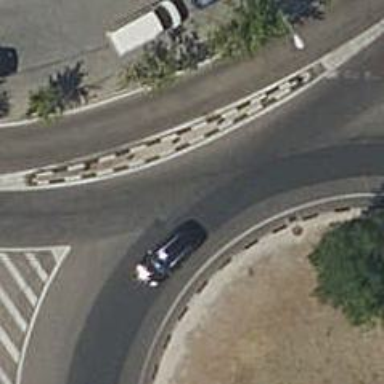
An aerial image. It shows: Secondary road with asphalt surface leading to roundabout.